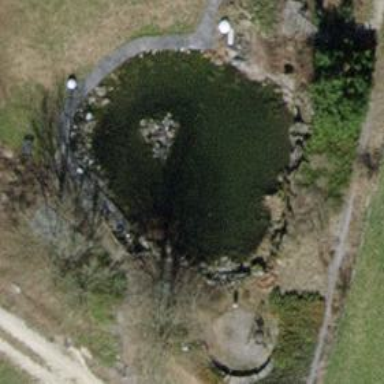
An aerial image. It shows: Pond surrounded by natural water.